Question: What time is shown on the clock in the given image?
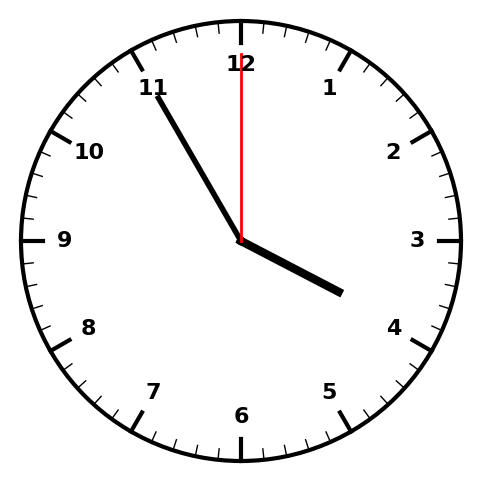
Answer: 03:55:00